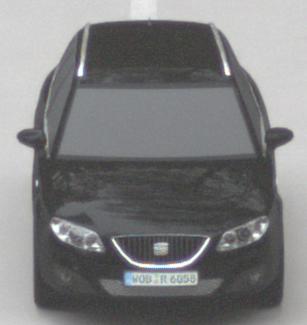
Make: SEAT
Model: Exeo ST 1.6
Detailed model: Exeo (3R) ST
Model produced from: 2010/05
Model produced until: 2010/08
Doors: 5
Color: black
Road condition: wet road
Daytime: morning or afternoon
Contrast: low contrast